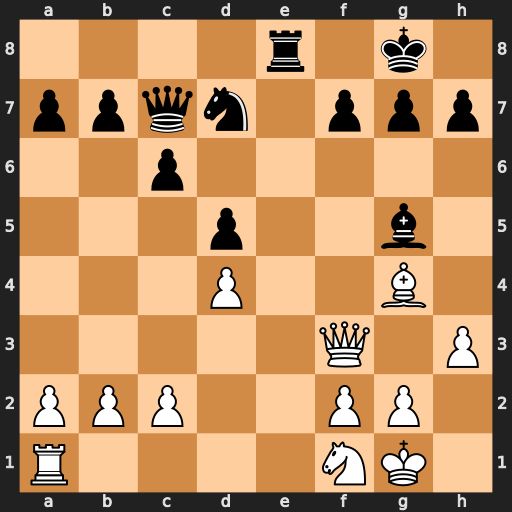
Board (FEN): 4r1k1/ppqn1ppp/2p5/3p2b1/3P2B1/5Q1P/PPP2PP1/R4NK1
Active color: w
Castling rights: -
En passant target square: -
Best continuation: Qf5 Bf6 Qxd7